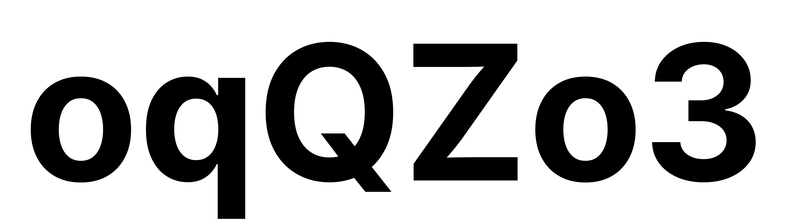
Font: Inter_Bold